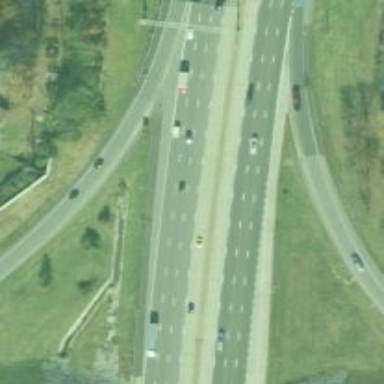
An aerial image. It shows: Asphalt motorway.